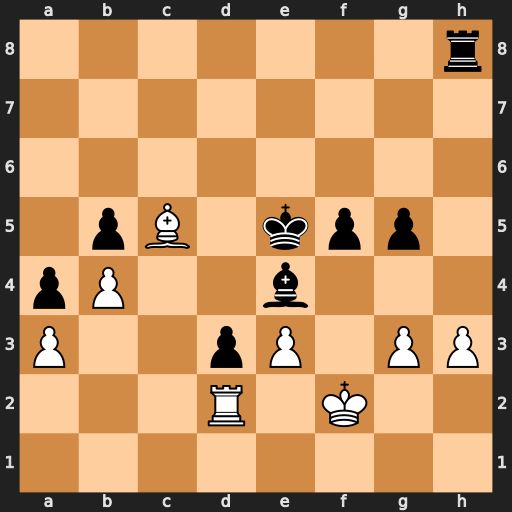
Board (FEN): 7r/8/8/1pB1kpp1/pP2b3/P2pP1PP/3R1K2/8
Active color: w
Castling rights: -
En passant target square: -
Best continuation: Bd4+ Ke6 Bxh8